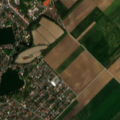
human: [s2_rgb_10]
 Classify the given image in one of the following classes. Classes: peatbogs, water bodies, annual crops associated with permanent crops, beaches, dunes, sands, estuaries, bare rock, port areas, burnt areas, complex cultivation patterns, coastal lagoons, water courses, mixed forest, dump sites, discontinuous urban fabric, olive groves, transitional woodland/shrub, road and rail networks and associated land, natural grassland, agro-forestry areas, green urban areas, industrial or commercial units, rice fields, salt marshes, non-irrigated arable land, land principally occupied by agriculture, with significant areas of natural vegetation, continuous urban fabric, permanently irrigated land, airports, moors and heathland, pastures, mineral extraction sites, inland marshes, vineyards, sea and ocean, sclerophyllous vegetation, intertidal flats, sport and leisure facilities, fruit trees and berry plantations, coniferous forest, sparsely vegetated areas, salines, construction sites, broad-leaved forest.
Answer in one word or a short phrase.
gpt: discontinuous urban fabric, non-irrigated arable land